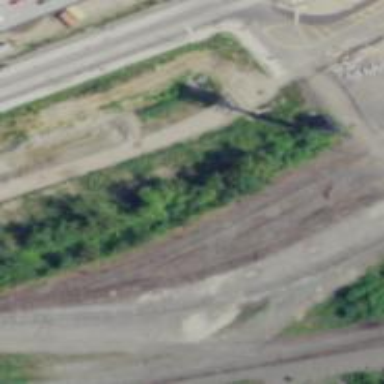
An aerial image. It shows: Abandoned railway yard.